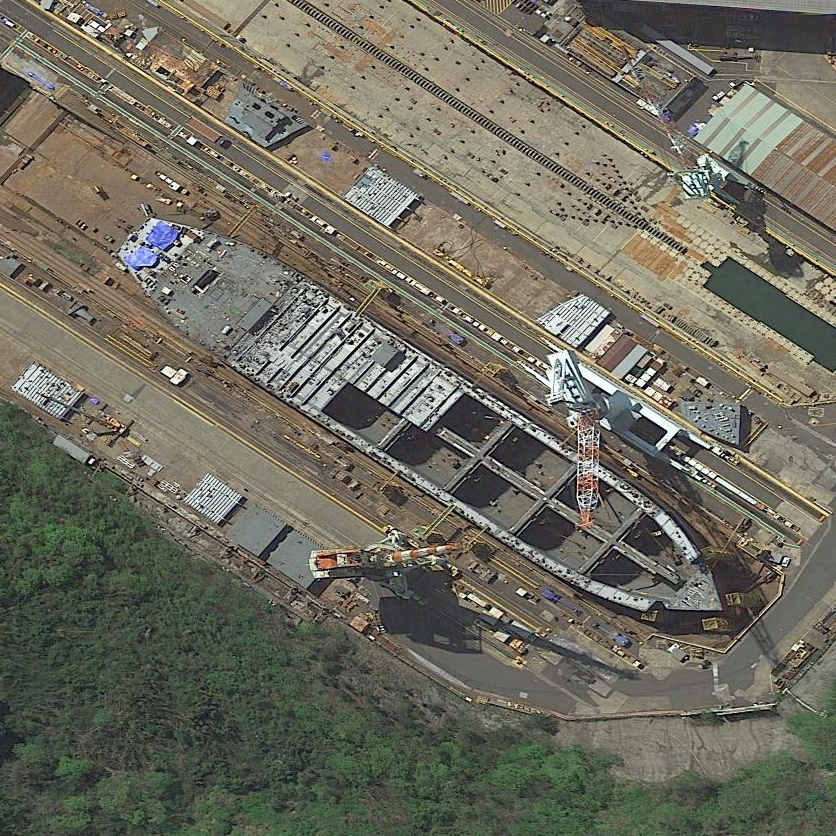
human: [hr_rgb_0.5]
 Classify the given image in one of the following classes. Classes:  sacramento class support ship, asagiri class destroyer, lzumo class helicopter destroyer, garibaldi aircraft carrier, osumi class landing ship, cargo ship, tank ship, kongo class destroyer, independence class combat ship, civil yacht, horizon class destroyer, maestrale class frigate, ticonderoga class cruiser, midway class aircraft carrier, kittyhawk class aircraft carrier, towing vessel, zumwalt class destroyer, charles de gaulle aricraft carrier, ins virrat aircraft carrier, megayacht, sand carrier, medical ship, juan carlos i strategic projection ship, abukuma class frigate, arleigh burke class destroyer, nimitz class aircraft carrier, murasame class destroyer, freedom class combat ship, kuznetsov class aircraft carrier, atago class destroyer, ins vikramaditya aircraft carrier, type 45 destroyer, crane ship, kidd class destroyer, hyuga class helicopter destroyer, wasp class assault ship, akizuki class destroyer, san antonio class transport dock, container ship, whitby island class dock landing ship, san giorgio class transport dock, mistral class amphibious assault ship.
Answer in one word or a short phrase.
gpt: Cargo ship